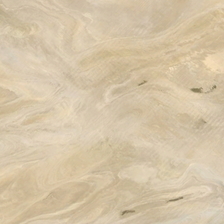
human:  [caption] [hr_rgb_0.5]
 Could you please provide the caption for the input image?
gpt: it is a rather bleak light brown desert with wrinkles on its surface .

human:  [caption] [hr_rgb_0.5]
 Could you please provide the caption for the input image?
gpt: there is a wood grain khaki pattern on the desert .

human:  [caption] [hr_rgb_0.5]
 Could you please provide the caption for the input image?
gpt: there is a desert which is like a winding river .

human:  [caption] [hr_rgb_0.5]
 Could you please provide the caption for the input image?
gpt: there is a wood grain khaki pattern on the desert .

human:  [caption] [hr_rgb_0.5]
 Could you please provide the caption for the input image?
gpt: it is a piece of yellow desert .